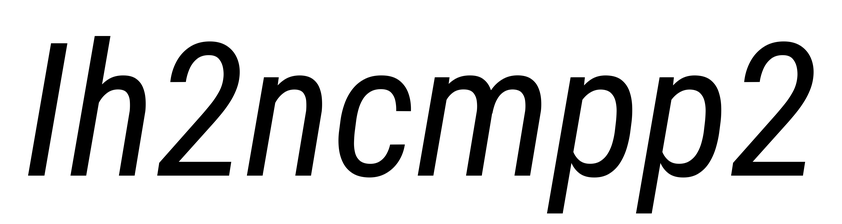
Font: Roboto-Italic_Condensed_Italic